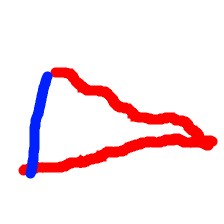
Shape: triangle